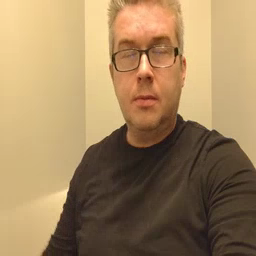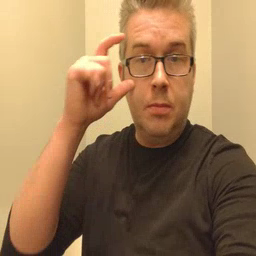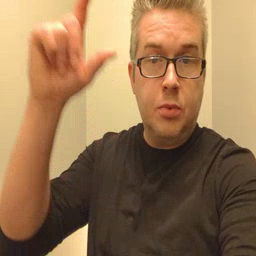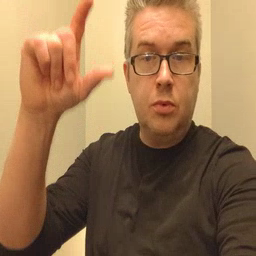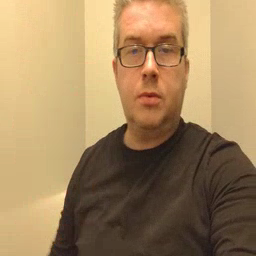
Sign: moon